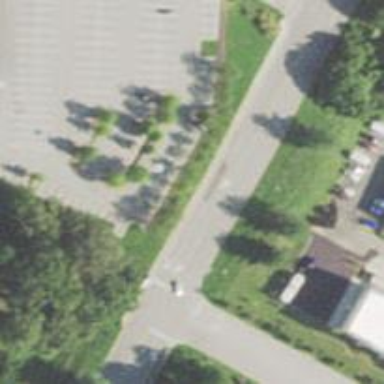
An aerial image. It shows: Tertiary road with asphalt surface and sidewalk on the left side.